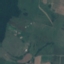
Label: Pasture